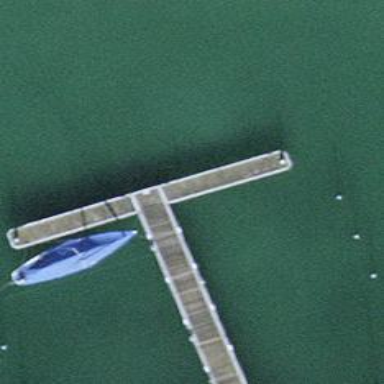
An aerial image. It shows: Man-made pier.